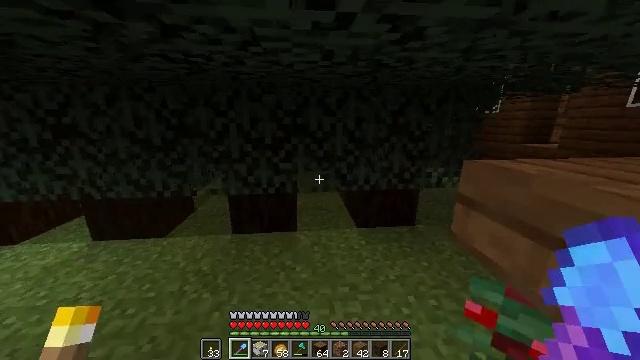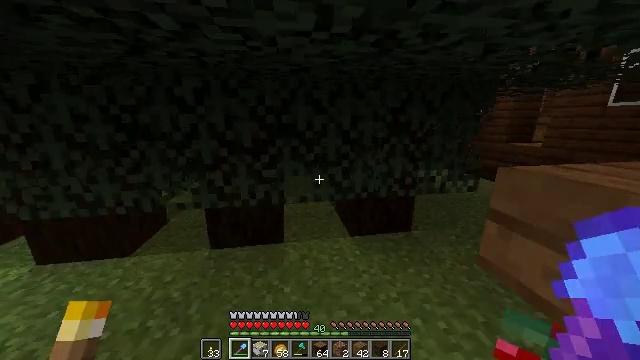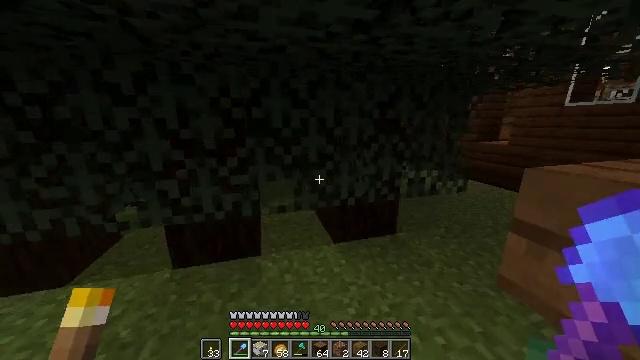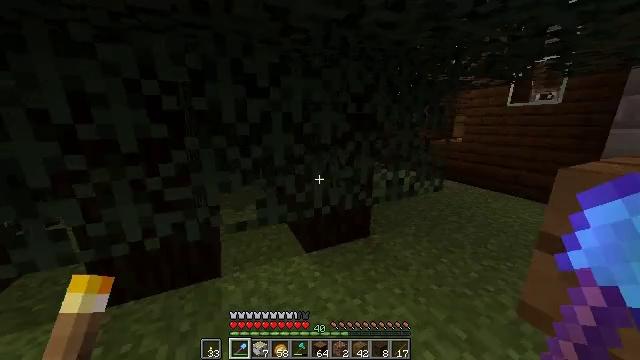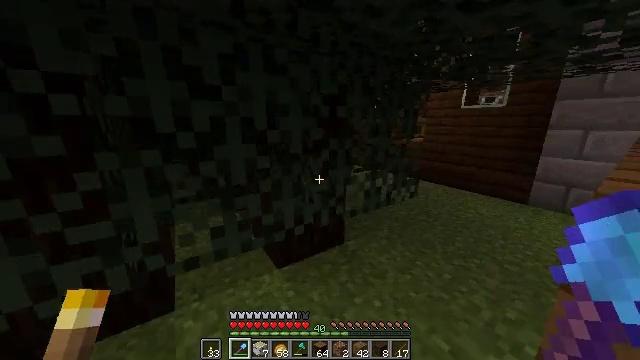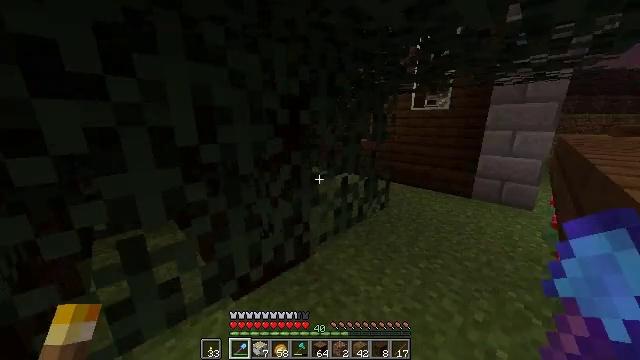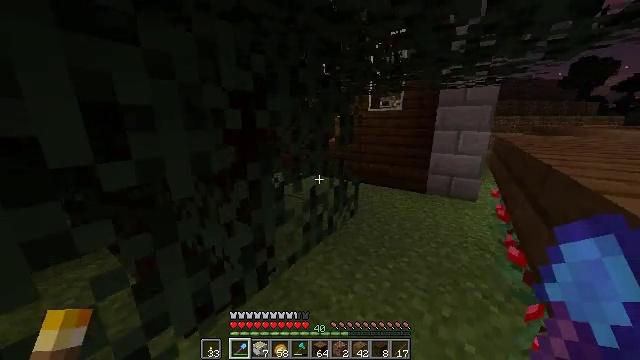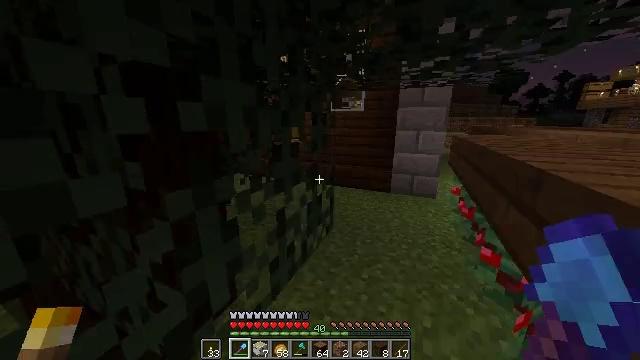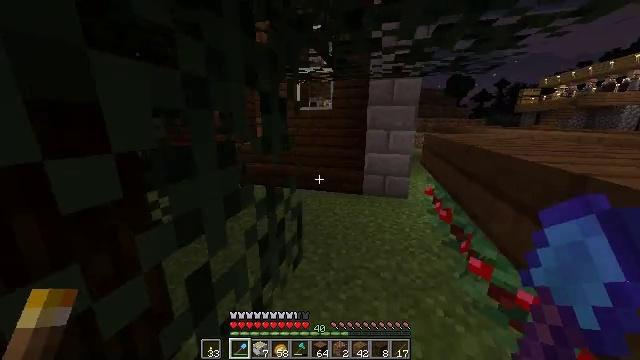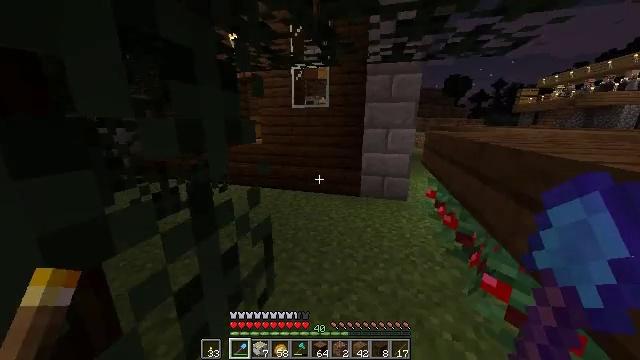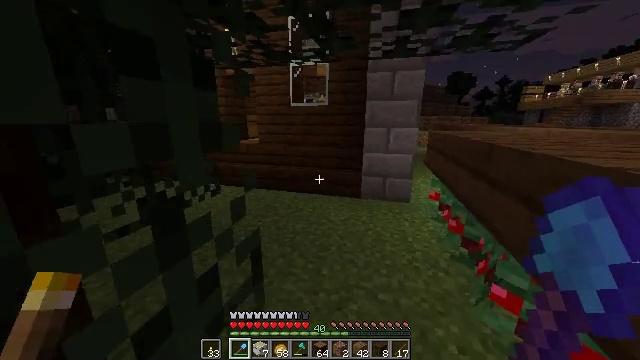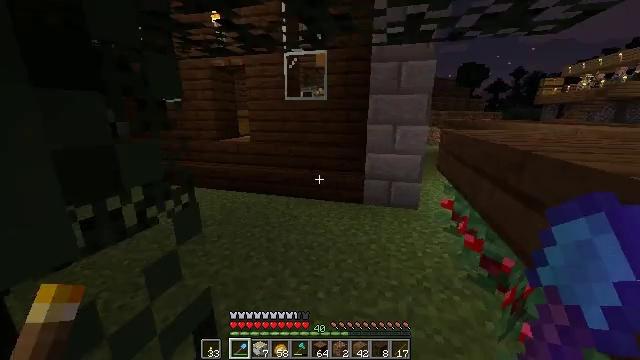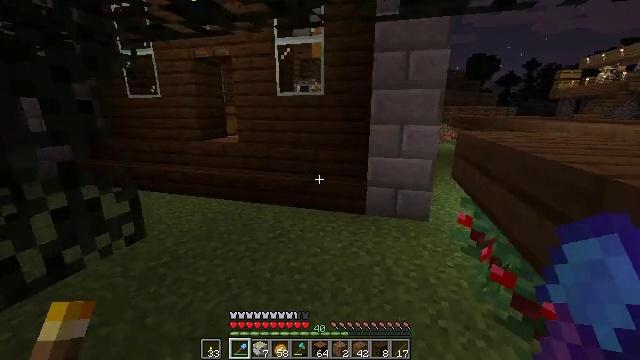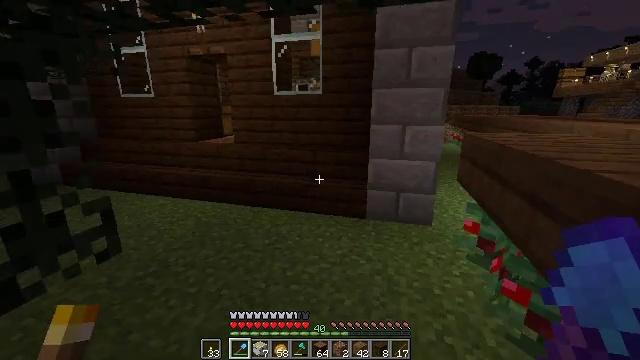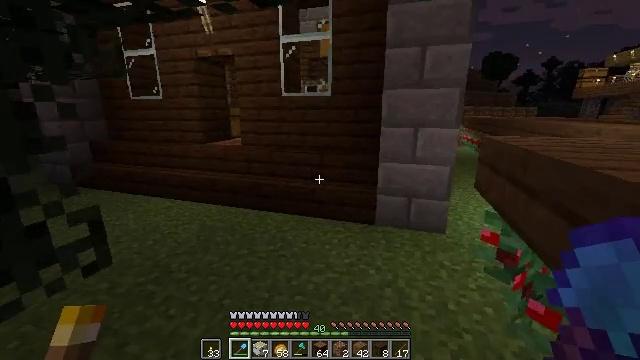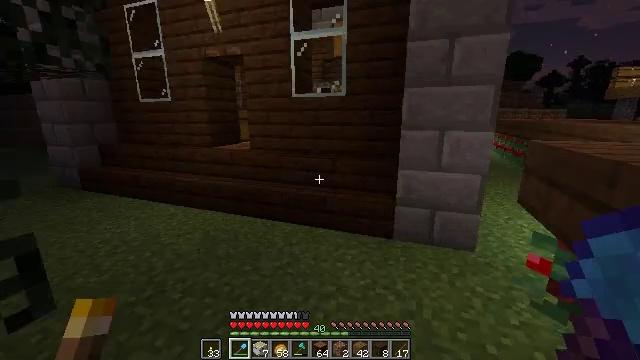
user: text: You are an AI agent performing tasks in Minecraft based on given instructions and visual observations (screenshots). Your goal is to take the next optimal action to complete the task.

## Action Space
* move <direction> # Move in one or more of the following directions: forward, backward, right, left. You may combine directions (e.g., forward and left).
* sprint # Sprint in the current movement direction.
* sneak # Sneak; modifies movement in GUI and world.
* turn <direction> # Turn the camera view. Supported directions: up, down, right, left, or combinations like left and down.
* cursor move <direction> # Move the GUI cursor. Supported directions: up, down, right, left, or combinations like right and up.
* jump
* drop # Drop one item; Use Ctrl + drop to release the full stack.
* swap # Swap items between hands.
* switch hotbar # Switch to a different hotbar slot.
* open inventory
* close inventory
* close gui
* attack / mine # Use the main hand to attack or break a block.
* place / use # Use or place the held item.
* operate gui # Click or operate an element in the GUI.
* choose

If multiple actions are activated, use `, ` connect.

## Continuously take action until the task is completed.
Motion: motion action
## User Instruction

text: Combine materials in a crafting table to craft a light gray bed.
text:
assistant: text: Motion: move forward, turn right
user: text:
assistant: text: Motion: move forward, turn right
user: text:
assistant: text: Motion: move forward, turn right
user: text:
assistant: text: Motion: move forward, turn right
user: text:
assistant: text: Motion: move forward, turn right
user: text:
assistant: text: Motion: move forward, turn right
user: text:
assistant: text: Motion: move forward, sprint, turn right
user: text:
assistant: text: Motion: move forward, sprint, turn right
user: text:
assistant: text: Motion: move forward, sprint
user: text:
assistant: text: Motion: move forward
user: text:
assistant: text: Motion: move forward
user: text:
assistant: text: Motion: move forward
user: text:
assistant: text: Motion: move forward
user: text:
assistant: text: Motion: move forward, turn left
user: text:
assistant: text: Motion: move forward, turn left
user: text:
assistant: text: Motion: move forward, turn left and up
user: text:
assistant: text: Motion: move forward, turn left and up
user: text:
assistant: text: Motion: move forward, sprint, turn left and up
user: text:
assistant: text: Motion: move forward, sprint, turn left
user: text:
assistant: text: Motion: move forward, sprint
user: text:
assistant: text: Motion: move forward
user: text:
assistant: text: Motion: move forward
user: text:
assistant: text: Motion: move forward
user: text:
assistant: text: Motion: move forward, sprint
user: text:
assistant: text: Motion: move forward, sprint
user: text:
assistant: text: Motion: move forward, sprint
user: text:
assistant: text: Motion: move forward
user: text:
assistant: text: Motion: move forward, turn right
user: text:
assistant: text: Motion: move forward, turn right and down
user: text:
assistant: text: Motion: move forward, turn right and down